Question: Qt Creator normally colors comments green, but I saw blue colored comments in the Qt Examples, and Qt Creator seems to color every comment that starts with '//!' in blue.
Here's an example screenshot:

Is this some convention? What does the blue signify?
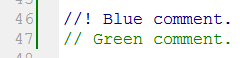
Answer: It's a <URL>.
There are multiple styles:
Qt block comment:
'''
/*!
... text ...
*/
'''
Qt one-line comment:
'''
//! ... one line of text ...
'''
JavaDoc block comment:
'''
/**
* ... text ...
*/
'''
JavaDoc one-line comment:
'''
/// ... one line of text ...
'''